Question: How can I forward engineer a Workbench model with my given name of the database scheme?
Yes I can edit it in the editor window shown on the image, but what if I have 30 tables to export as SQL code?
Yes I can use find/replace tool before executing the exported SQL, but you can forget to use it and therefore export scheme with wrong name. I also have to drop "mydb" to keep MySQL clean.
Or is it at all possible?
As shown on the image I want to replace "mydb" with for example "animalsDB"

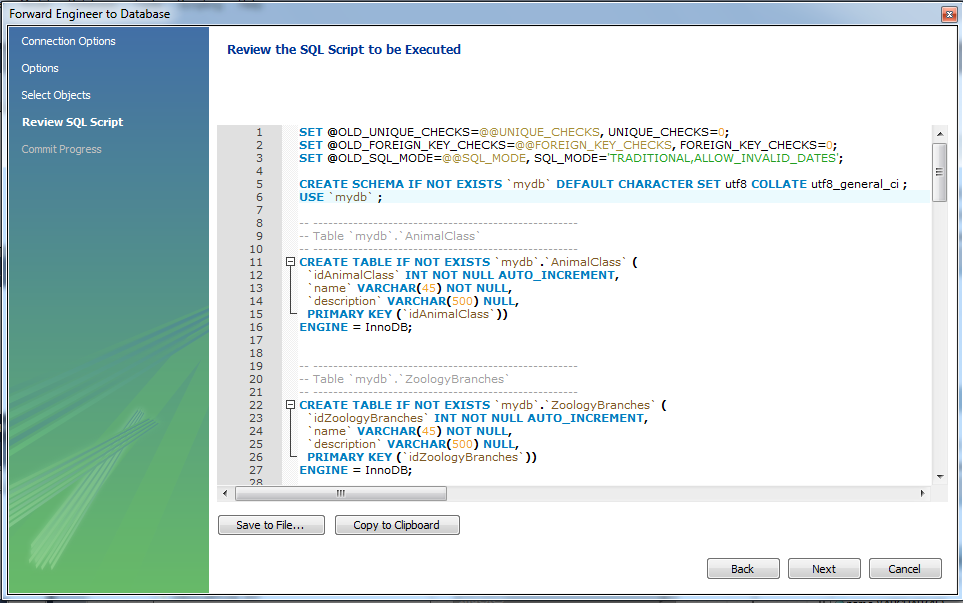
Answer: In order to avoid qualified object identifiers (that include the schema) set the option as shown in the image for the forward engineering operation.